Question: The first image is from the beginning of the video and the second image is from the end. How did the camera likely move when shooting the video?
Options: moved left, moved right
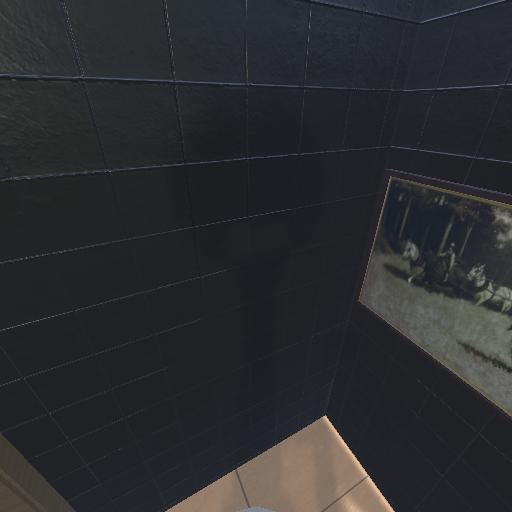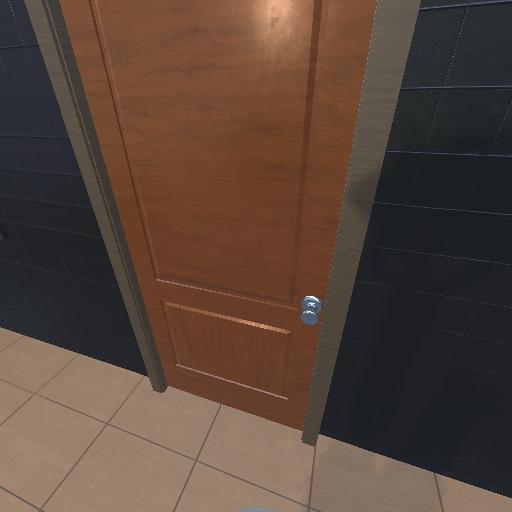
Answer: moved left